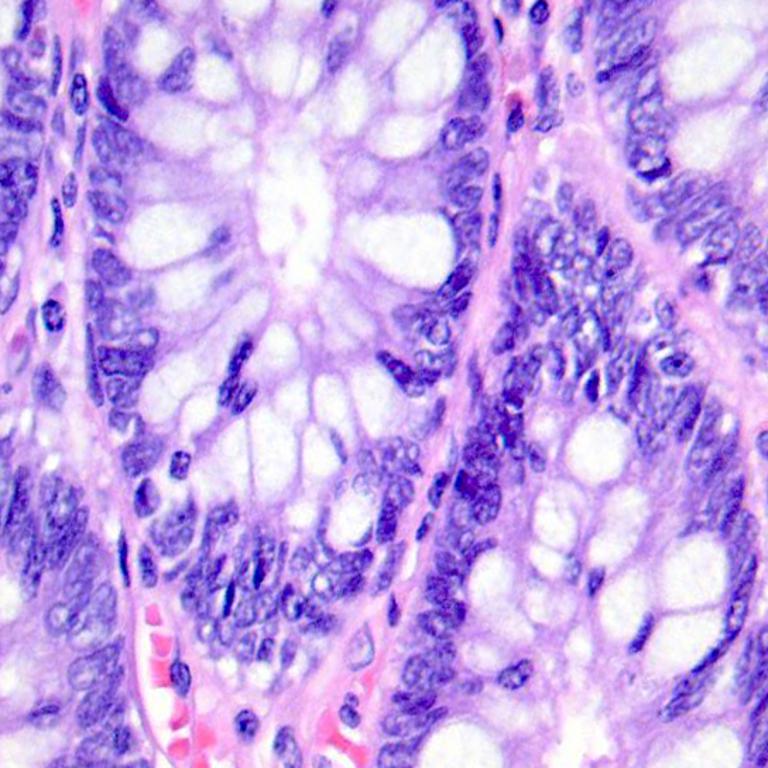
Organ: colon
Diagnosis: benign